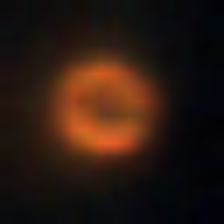
Taxon: NanoPlankton
Group: Other